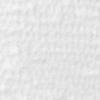
Label: no_change